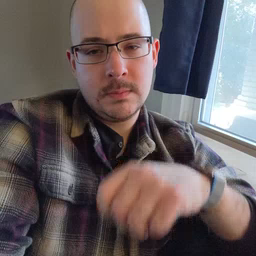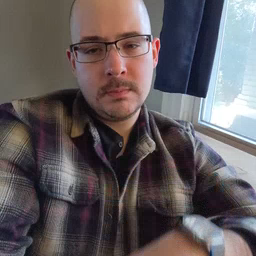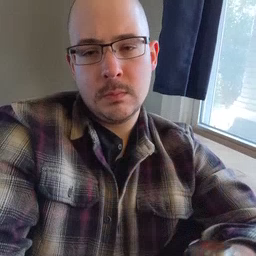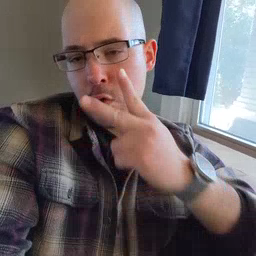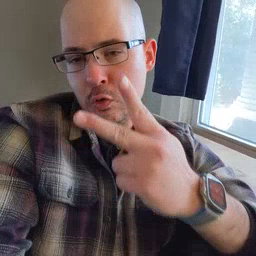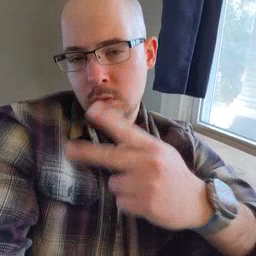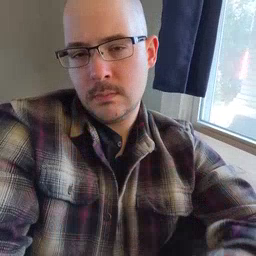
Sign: look